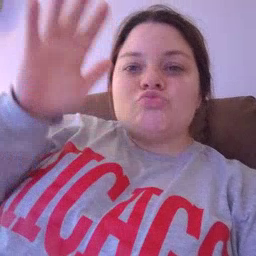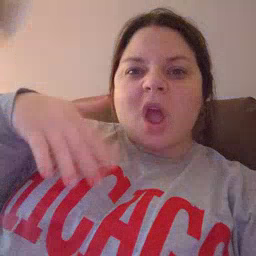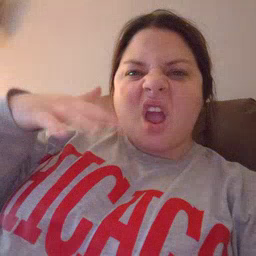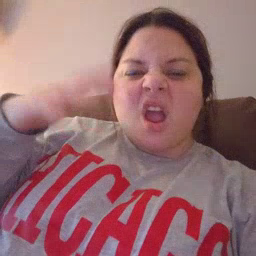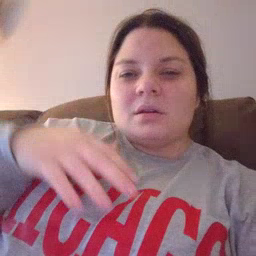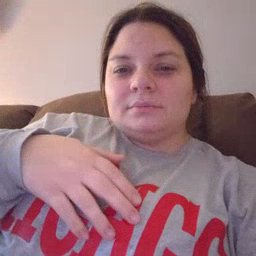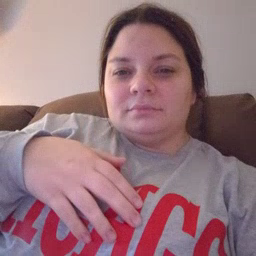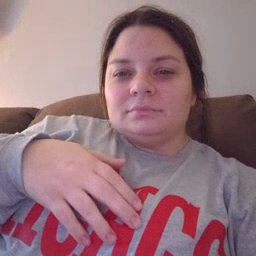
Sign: rain